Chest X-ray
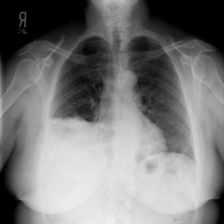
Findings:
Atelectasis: positive
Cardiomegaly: negative
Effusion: positive
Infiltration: negative
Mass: negative
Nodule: negative
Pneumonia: negative
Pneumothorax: negative
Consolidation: negative
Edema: negative
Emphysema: negative
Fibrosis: negative
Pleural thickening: negative
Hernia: negative